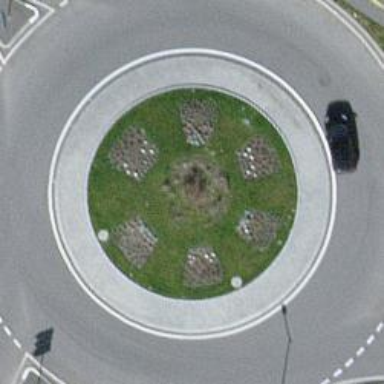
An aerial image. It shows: Primary highway with asphalt surface leading to roundabout.